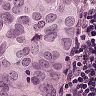
Metastatic tissue present: yes